Question: I'm currently building an intranet engine for a project I've got on the go at the moment, and I'd like to save myself a little time by generating header images from code where possible, however, I'd like it to match our concept image.
What I'd like to achieve is below:

My issue is I've not the faintest how to create that from code. I can do the absolute basics but that's about it.
I start to fall down when it comes to the gradient background and the drop shadow on the text. I can get away with positioning the text on the larger header image, so if it's not possible to generate the exact gradient I have there, then I have a work around for that, but what I really want to achieve is the text with the font and drop shadow.
I'd say it's safe to assume that to use a "non-standard" font, I'd merely need to install it on the web server?
Thanks for any help in advance.
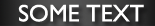
Answer: Here's code to perform the task but it's for WinForms. It shouldn't be difficult to apply it to a web server:
'''
Imports System.Drawing
Imports System.Drawing.Drawing2D
Imports System.windows.Forms
Public Class Form1
Sub Form1_Paint(ByVal sender As Object, _
ByVal e As PaintEventArgs) Handles MyBase.Paint
'g is the graphics context used to do the drawing.'
'gp is the path used to draw the circular gradient background'
'f is a generic font for drawing'
Using g = e.Graphics, gp As New GraphicsPath(), _
f As New Font(FontFamily.GenericSansSerif, 20, FontStyle.Bold)
'add the ellipse which will be used for the '
'circular gradient to the graphics path '
gp.AddEllipse(Me.ClientRectangle)
'then create a path gradient brush from the graphics path '
'created earlier to do the drawing on the background '
Using pgb As New PathGradientBrush(gp)
'set the center colour '
pgb.CenterColor = Color.White
'and then make all the colours around it a different colour '
pgb.SurroundColors = New Color() {Color.LightSteelBlue}
'fill a rectangle with the border colour of the gradient brush'
g.FillRectangle(Brushes.LightSteelBlue, Me.ClientRectangle)
'and then draw the gradient on top'
g.FillRectangle(pgb, Me.ClientRectangle)
'The secret to shadowed text is that the shadow is drawn first'
'and it is usually offset to the lower right of the main text '
'so we draw the shadow with a shade of grey '
g.DrawString("SOME TEXT", f, Brushes.Gray, 12, 12)
'after which we draw the text itself'
g.DrawString("SOME TEXT", f, Brushes.Black, 10, 10)
End Using
End Using
End Sub
End Class
'''
The code above draws onto the form directly.
If you'd like to draw to an image instead, modify the code as follows:
'''
Function GetImage(....) As Image
Dim bmp As New Bitmap(200,200) 'you may use any size here'
Dim bmpRect As New Rectangle(Point.Empty, bmp.Size)
Using g = Graphics.FromImage(bmp), ...
.....
End Using
return bmp
End Sub
'''
And be sure to use 'bmpRect' instead of 'Me.ClientSize'.
I hope this works because this is entirely WinForms.